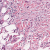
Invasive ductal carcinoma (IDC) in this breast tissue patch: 1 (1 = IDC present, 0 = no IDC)